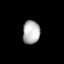
Tissue: lung
Cell type: Fibroblasts
Senescence score: 0.2437
Nuclear area (px): 393
Mean DAPI intensity: 181.148